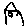
Label: house